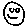
Label: smiley face